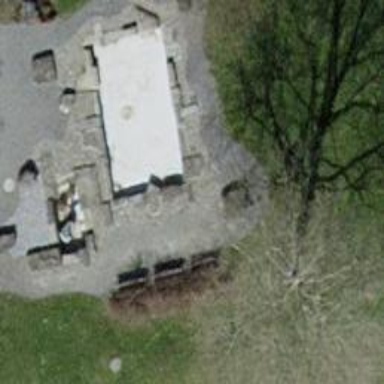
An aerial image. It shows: Fountain.